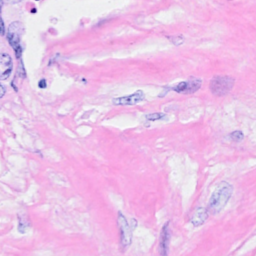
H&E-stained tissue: Breast